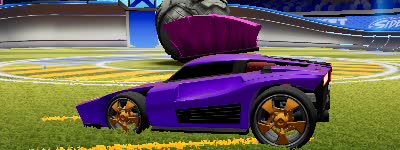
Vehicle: breakout